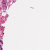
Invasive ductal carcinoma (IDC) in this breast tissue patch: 0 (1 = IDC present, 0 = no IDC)